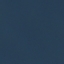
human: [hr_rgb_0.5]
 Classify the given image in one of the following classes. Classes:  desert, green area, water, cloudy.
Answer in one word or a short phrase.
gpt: water